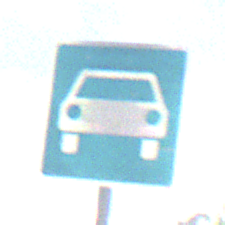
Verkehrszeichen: Kraftfahrstrasse
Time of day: Midday
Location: Outdoor (Nature)
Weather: PartlyCloudy
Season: NotSpecified
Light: Natural